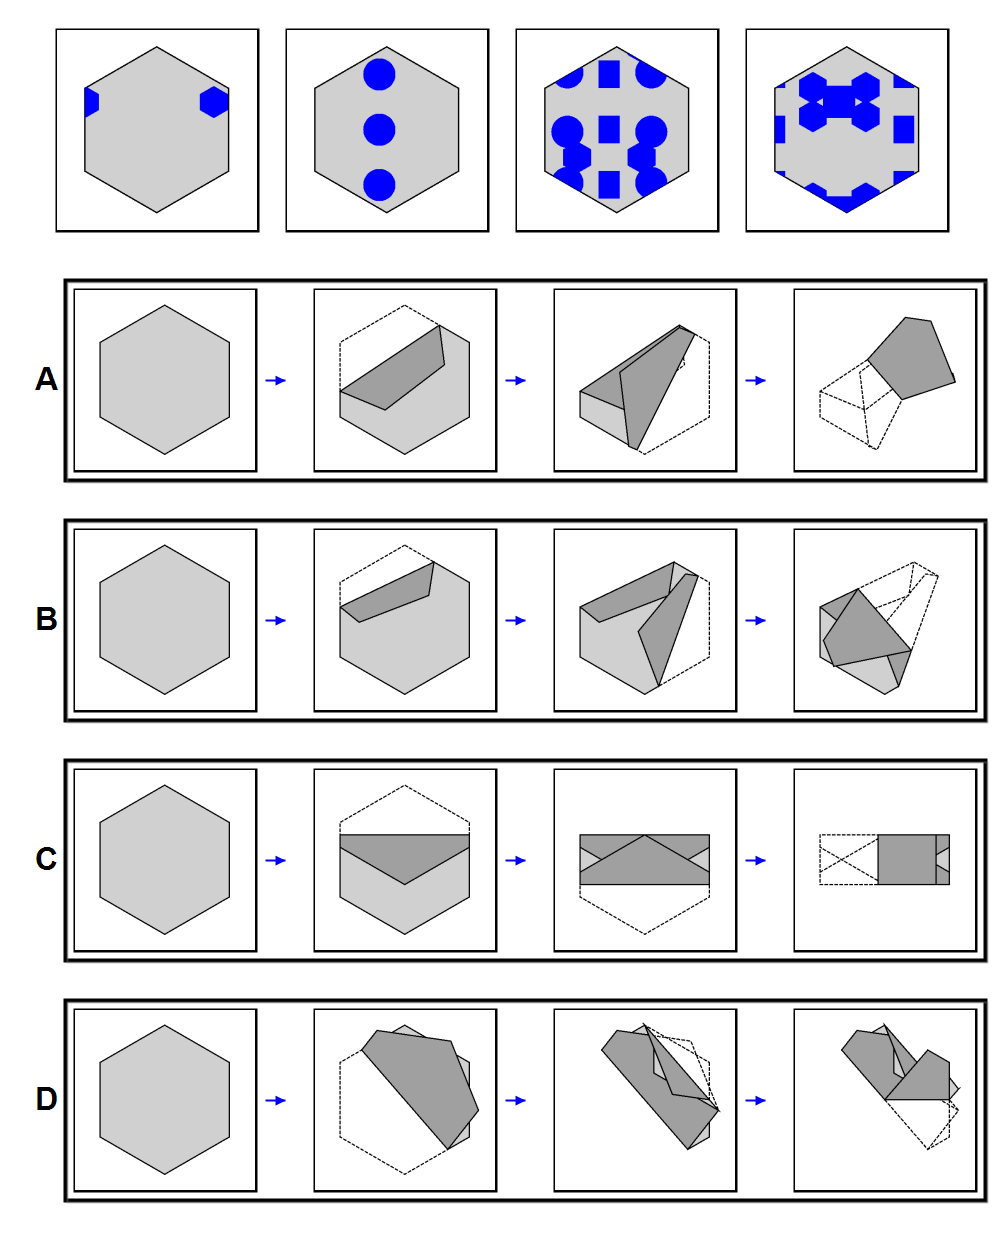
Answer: C